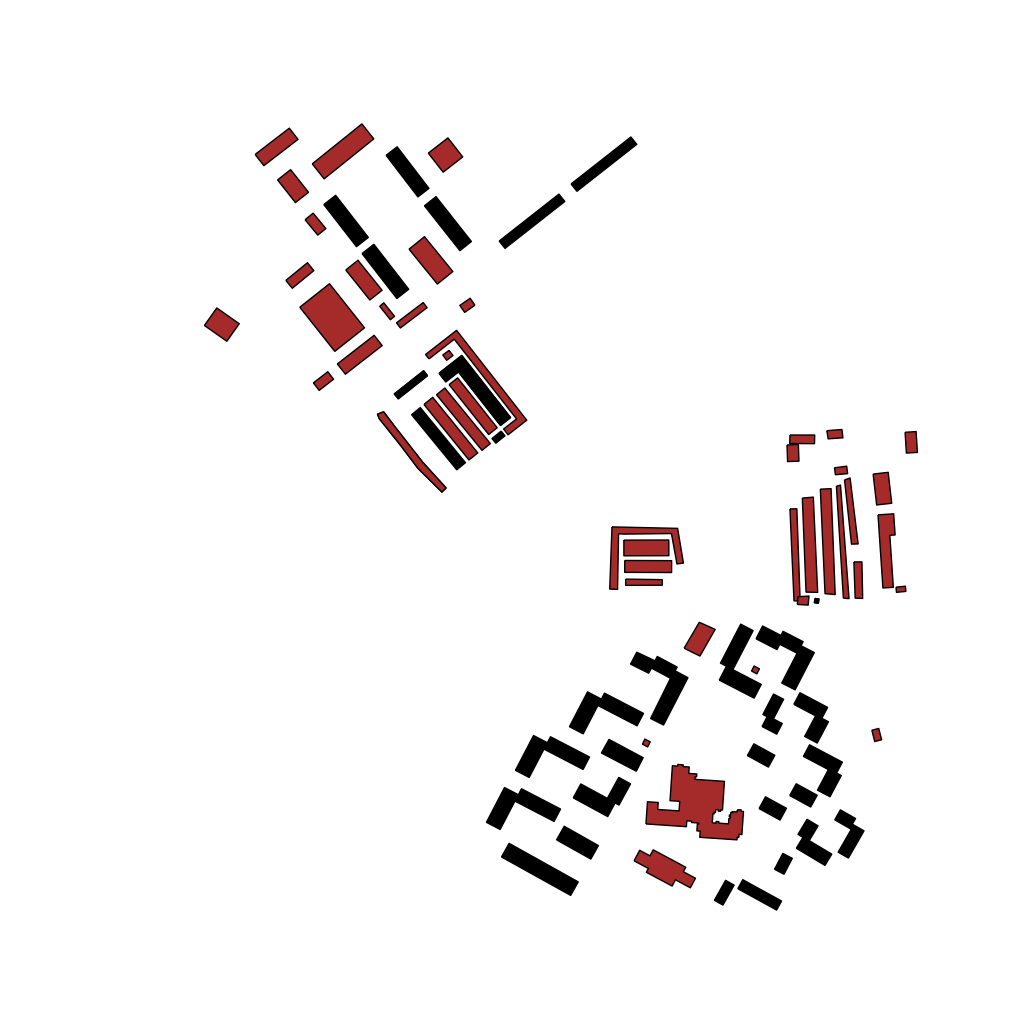
Tags: overhead vector_map, industrial, recreation, residential, special, modern, soviet, high_rise, individual_rise, low_rise, medium_rise, density_2, Building, Facility, 1.0 km²